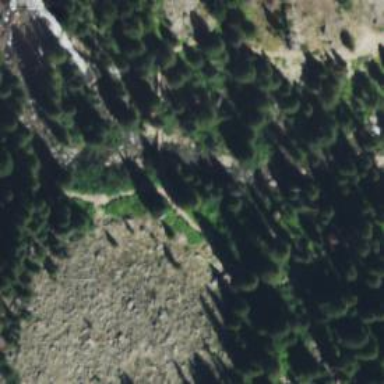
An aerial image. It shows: Trail path.